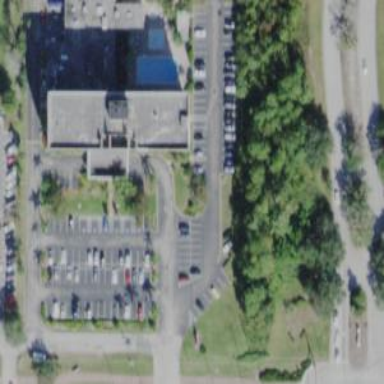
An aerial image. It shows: Car rental service.